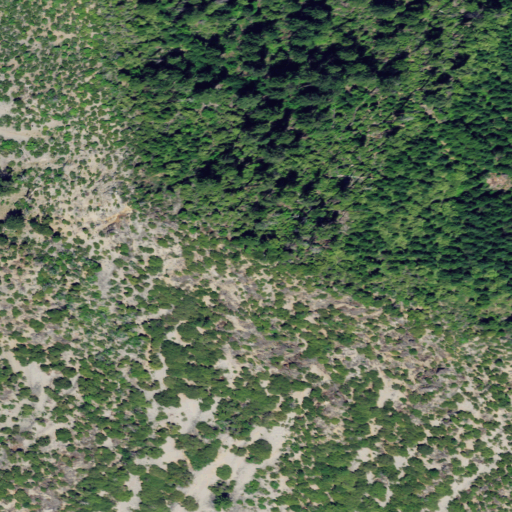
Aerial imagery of mountain in California named East Peak containing shrub and evergreen forest